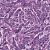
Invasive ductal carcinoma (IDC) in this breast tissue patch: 1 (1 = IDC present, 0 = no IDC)